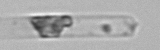
Label: Cerataulina_pelagica